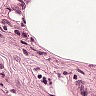
Metastatic tissue present: no